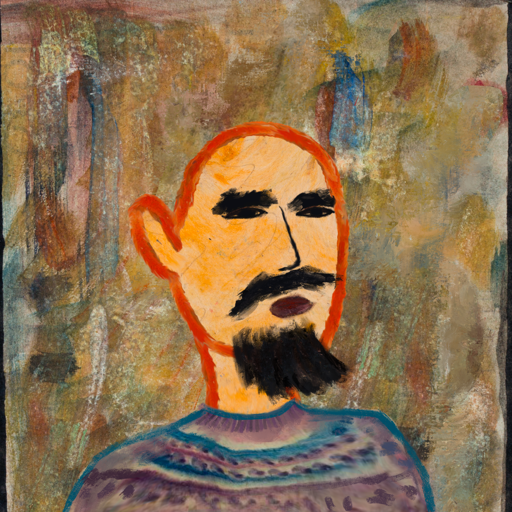
Background: Pipe, Head And Neck Side: Experience, Face Side: Mosgoul, Bust: HillGirl, Hair Side: Blank, Head Accessory: Blank, Second Necklace: Blank, Necklace: Blank, Baby: Blank